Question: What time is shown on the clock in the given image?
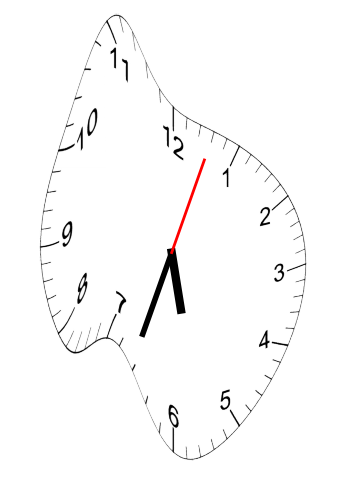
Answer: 05:33:03